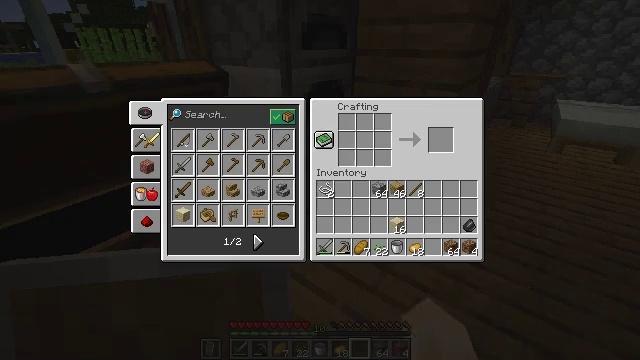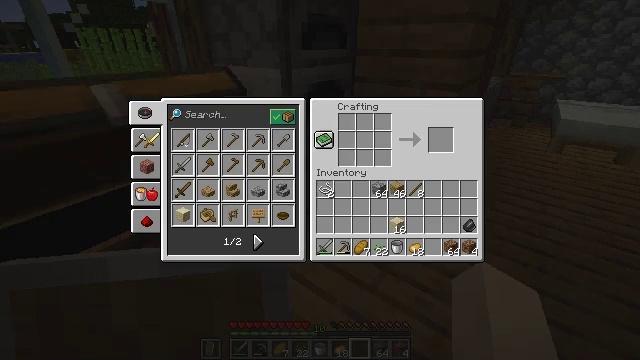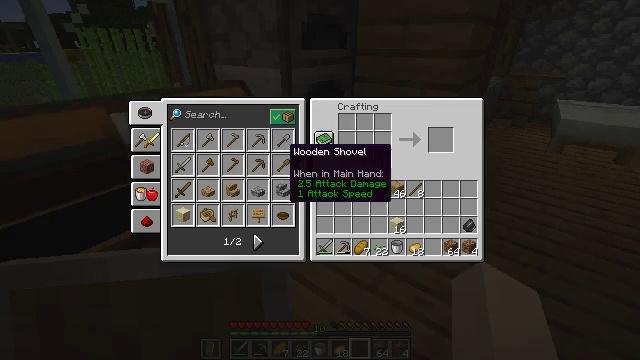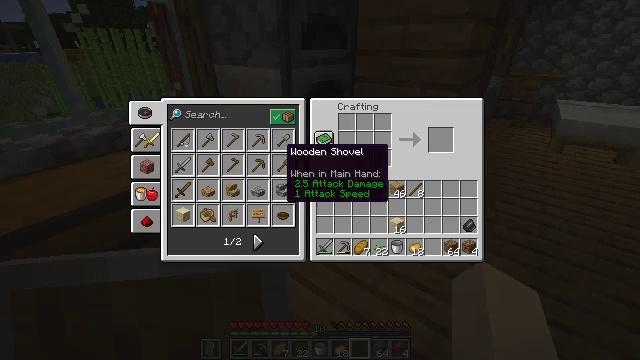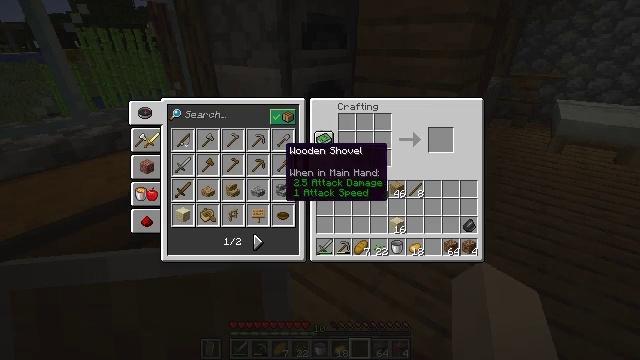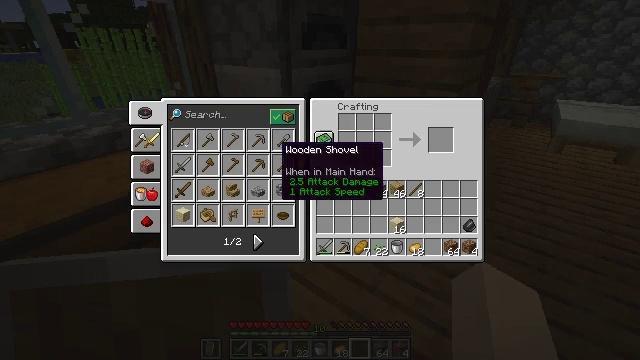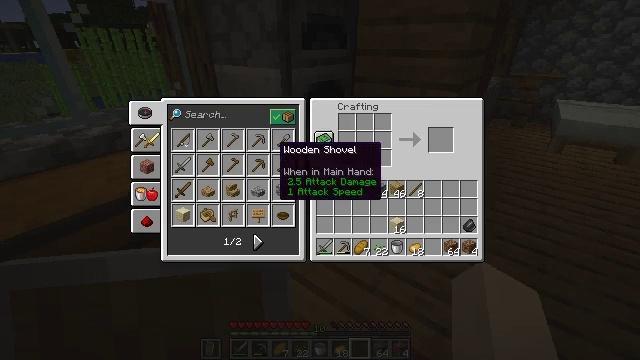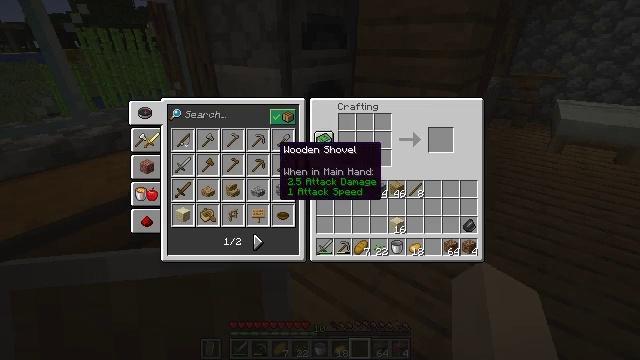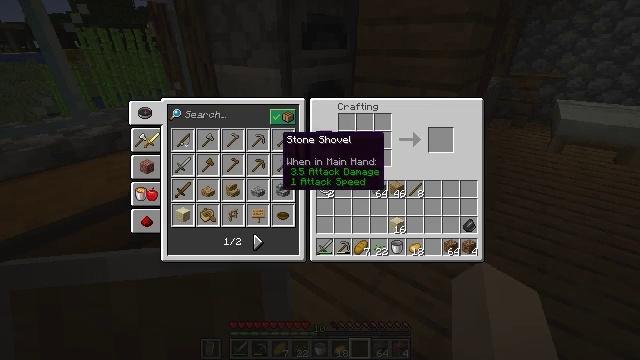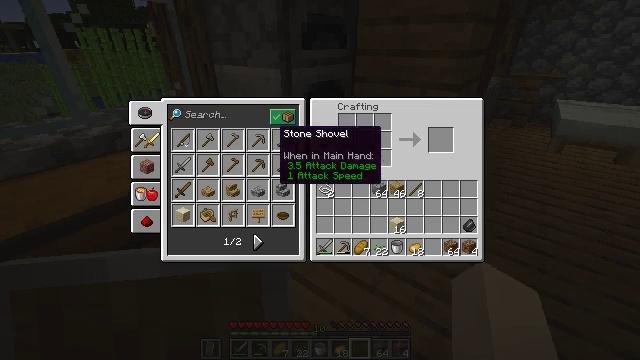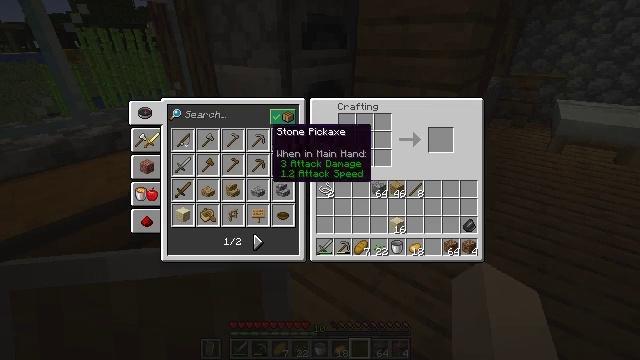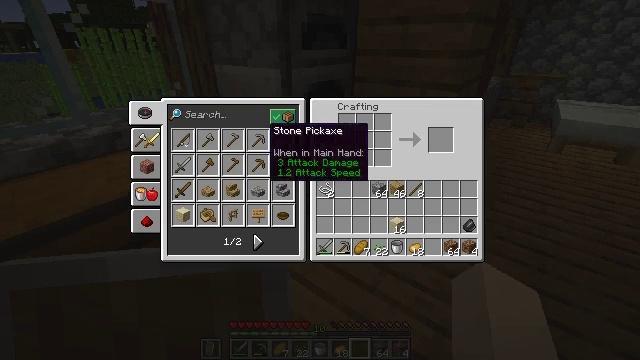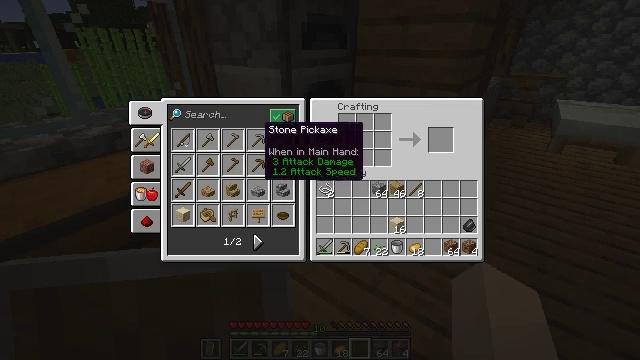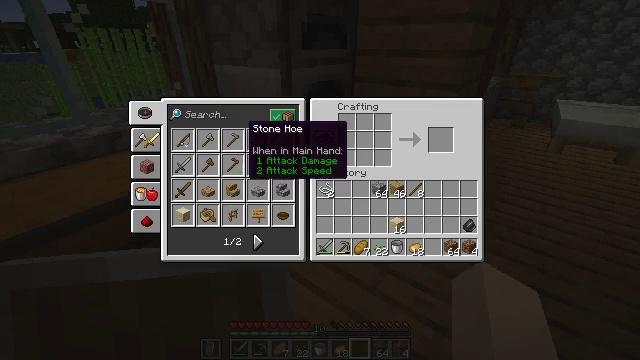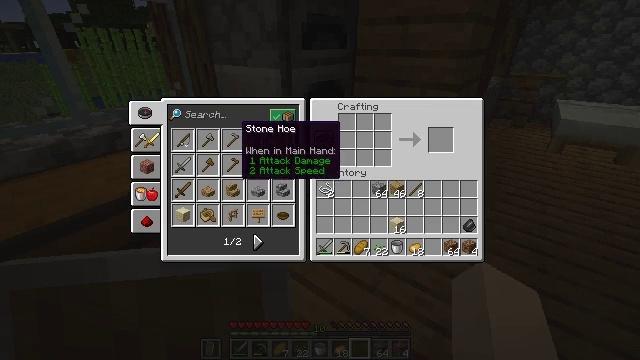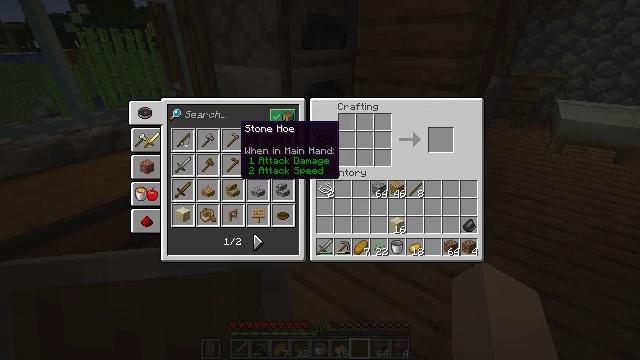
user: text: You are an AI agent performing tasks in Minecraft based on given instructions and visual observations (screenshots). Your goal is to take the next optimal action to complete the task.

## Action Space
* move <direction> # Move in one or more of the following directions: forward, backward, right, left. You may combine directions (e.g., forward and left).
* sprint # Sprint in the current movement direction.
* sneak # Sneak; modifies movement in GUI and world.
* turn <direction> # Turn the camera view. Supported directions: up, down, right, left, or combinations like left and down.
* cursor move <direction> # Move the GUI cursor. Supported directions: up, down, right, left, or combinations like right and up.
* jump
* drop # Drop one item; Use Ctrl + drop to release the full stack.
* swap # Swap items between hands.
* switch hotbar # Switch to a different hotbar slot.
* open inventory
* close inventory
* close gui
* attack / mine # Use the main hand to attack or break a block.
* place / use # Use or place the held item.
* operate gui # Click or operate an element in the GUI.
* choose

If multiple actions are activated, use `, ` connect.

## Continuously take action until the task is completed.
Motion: motion action
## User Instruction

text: Get a stone hoe by crafting it with the necessary materials.
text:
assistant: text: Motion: cursor move left and up
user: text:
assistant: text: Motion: cursor move left and up
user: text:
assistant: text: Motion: no_op
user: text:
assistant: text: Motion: no_op
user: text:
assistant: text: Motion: no_op
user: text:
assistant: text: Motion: no_op
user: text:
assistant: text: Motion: no_op
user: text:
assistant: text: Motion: cursor move up
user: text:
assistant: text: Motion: no_op
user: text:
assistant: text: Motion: cursor move left
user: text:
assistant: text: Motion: no_op
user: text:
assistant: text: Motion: no_op
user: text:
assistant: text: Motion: cursor move left
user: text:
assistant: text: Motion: cursor move left
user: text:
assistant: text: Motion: no_op
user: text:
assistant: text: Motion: cursor move left
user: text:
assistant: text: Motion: cursor move left
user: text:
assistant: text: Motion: no_op
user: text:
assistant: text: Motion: no_op
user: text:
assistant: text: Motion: no_op
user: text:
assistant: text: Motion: cursor move left
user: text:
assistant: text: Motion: no_op
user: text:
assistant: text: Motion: no_op
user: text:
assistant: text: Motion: no_op
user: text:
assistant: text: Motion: cursor move right
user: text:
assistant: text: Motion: cursor move right and up
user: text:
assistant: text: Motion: no_op
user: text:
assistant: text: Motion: no_op
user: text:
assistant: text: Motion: no_op
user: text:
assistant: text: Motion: no_op